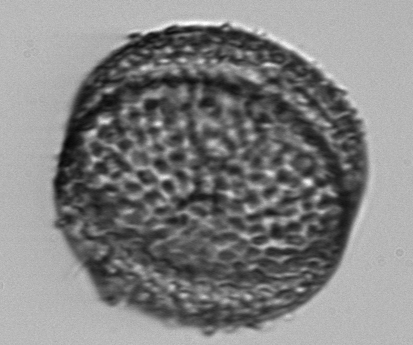
Label: Coscinodiscus